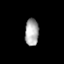
Tissue: prostate
Cell type: Epithelial cells
Senescence score: 0.3381
Nuclear area (px): 363
Mean DAPI intensity: 169.978